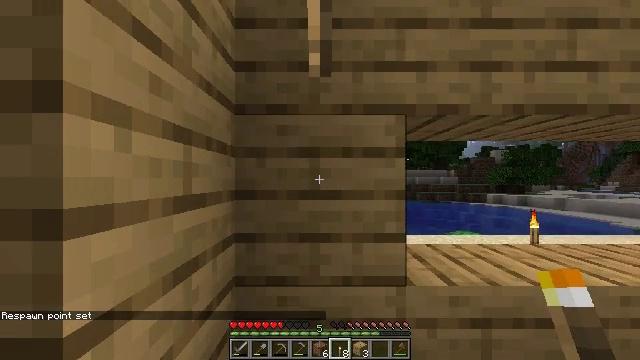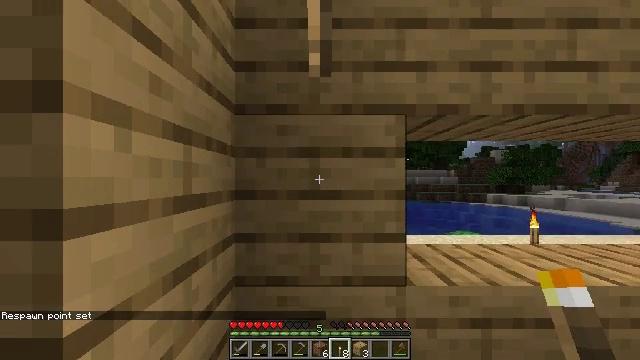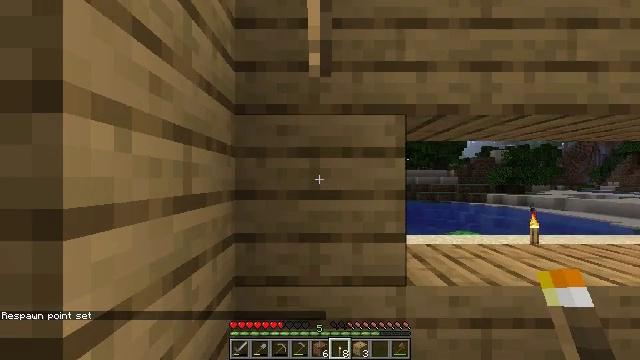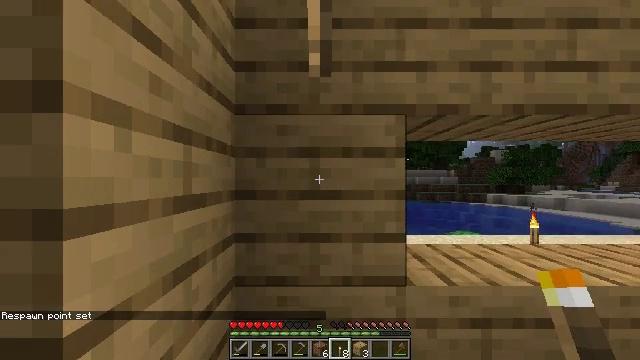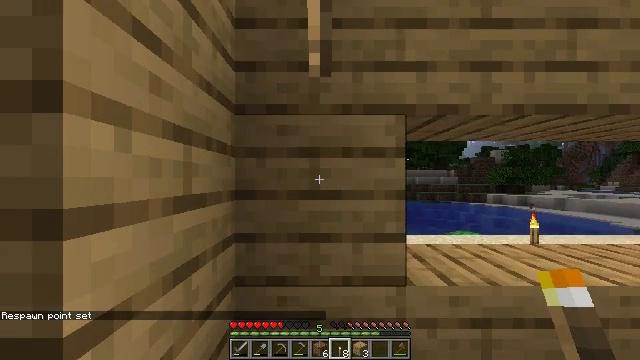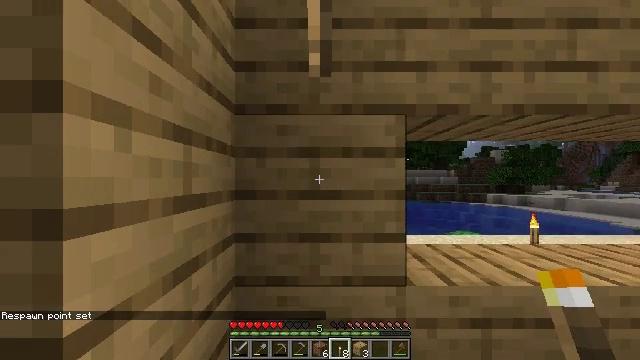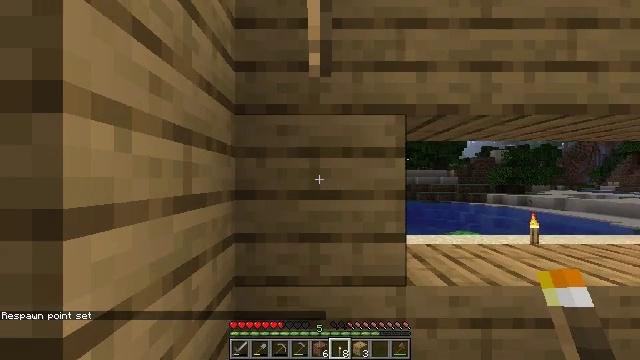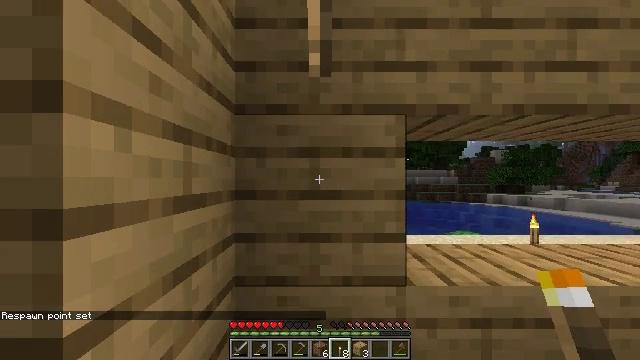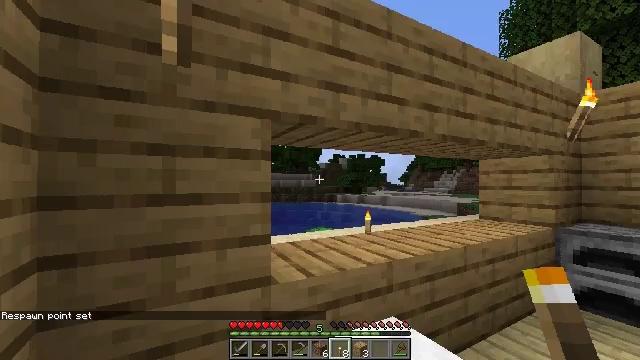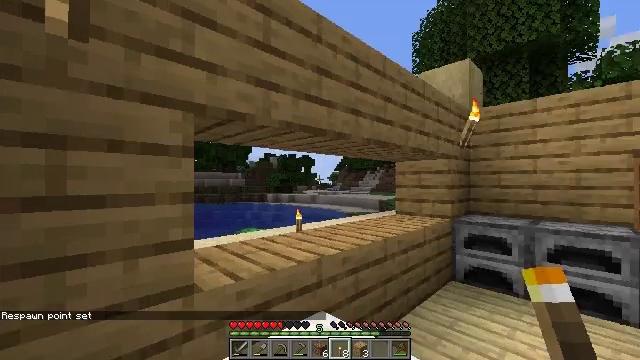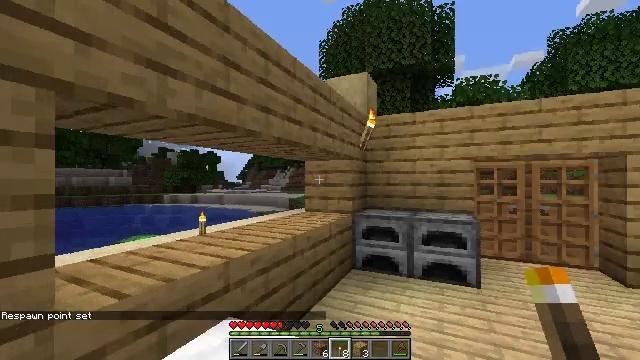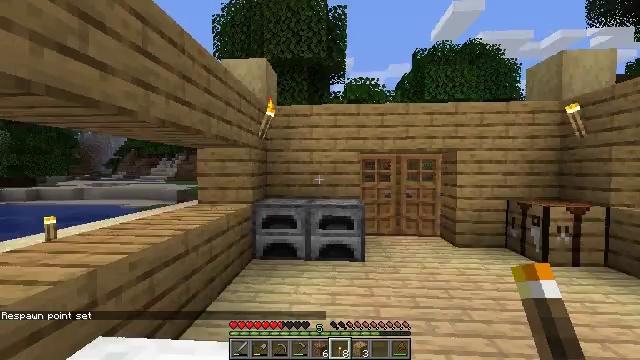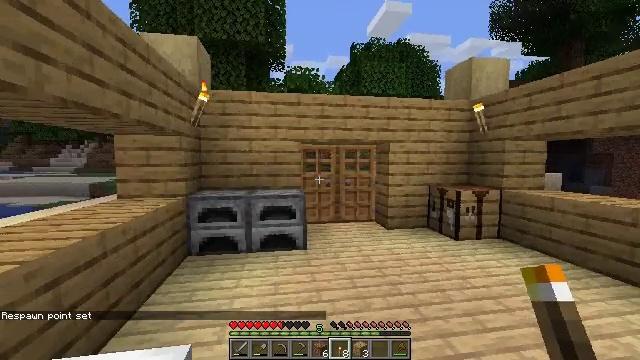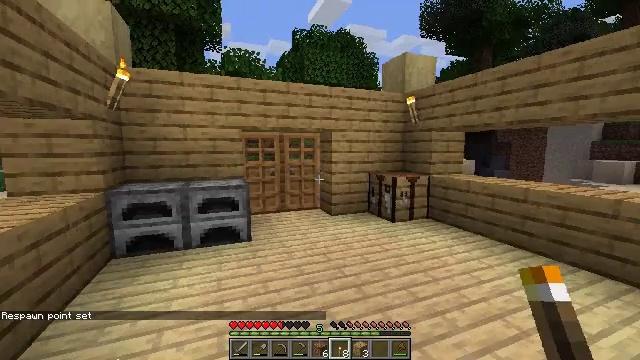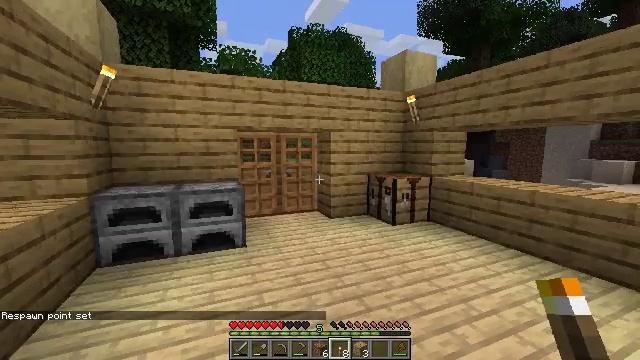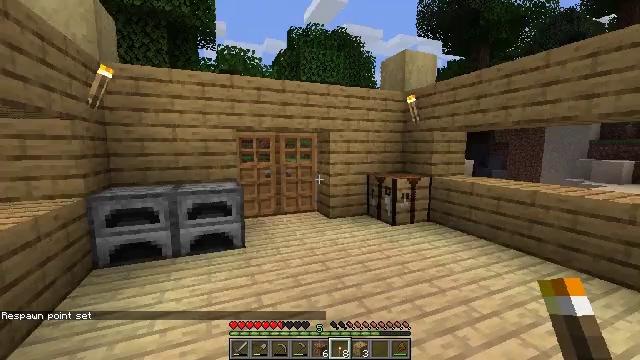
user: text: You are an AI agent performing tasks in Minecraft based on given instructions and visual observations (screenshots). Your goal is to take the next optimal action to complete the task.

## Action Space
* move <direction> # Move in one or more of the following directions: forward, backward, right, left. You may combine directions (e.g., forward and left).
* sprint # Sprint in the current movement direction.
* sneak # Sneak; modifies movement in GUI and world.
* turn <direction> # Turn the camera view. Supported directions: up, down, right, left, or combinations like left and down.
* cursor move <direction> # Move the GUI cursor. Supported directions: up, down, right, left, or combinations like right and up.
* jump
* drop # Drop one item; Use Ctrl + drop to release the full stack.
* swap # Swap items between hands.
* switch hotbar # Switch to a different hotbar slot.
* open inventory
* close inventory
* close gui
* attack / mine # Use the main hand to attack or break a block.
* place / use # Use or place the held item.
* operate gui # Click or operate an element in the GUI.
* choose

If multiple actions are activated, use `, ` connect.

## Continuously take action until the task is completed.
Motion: motion action
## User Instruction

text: Mine the chest to collect it.
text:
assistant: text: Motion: no_op
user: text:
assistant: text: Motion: no_op
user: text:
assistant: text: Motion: no_op
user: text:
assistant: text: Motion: no_op
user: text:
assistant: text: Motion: no_op
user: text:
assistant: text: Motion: no_op
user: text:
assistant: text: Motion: no_op
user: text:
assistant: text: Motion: turn right
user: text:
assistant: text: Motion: turn right
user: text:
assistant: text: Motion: turn right
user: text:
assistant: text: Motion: turn right and down
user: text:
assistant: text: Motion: turn right and down
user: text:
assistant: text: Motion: move forward, turn right and down
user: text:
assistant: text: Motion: move forward
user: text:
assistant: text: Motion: move forward
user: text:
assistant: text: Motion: move forward
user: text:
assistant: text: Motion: move forward
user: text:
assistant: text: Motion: move forward and move right
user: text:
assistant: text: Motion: move forward and move right
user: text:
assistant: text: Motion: move forward and move right
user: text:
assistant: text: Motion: move forward and move right
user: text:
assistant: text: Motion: move forward and move right, turn left and down
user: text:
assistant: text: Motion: move forward, turn left and down
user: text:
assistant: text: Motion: move forward, turn left and down
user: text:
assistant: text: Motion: move forward, turn left and down
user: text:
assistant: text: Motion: move forward and move right, turn left and down
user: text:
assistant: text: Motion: move forward and move right, turn left and down
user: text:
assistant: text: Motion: move forward and move right, turn left and down
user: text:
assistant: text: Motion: move forward and move right, turn left and down
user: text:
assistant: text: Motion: move forward and move right, turn left